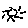
Label: sun